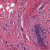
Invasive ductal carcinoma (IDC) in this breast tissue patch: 1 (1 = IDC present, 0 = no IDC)